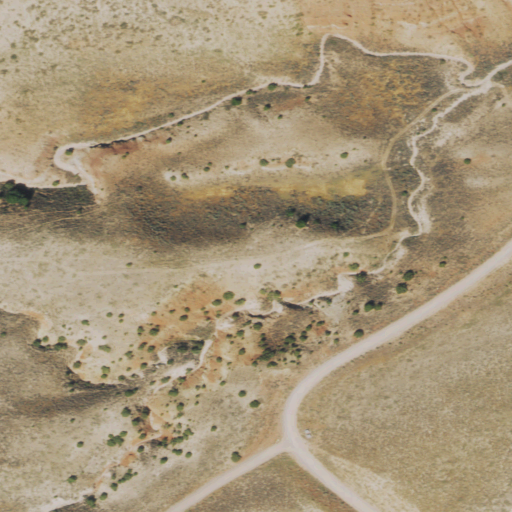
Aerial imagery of depression(s) in Wyoming named Benton Basin containing shrub and grassland